Question: I am facing a strange problem with tabs when using ICS. There is a horizontal black line in the background running from left to right in the tabwidget. It shows up in the divider between tabs (as shown in the image attached)

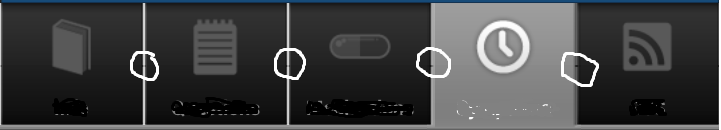
Answer: Found the answer...It was due to using TabActivity which is deprecated now